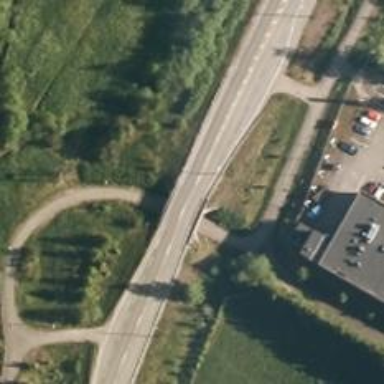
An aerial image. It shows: Secondary road with asphalt surface.